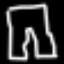
Label: pants